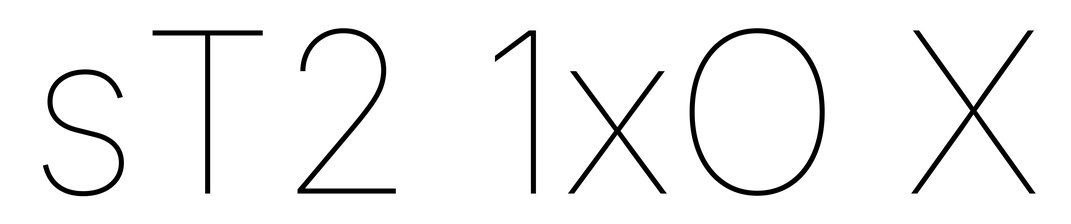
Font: Inter_Thin